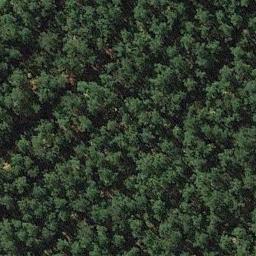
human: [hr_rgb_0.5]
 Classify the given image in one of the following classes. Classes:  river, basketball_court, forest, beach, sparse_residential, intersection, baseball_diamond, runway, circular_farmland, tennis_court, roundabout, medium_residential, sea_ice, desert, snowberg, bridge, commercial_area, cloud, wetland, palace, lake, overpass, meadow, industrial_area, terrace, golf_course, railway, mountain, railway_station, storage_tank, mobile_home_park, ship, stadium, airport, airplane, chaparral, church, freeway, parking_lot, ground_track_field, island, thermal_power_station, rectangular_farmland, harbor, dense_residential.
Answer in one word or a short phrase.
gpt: forest